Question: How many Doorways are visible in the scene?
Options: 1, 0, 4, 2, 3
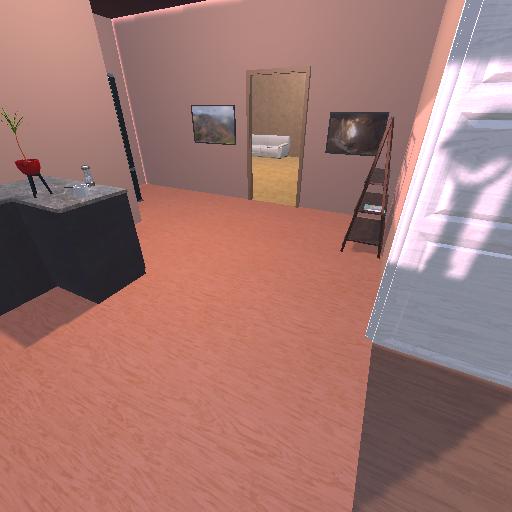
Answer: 1